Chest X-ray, PA view. Patient: 65 years old, sex F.
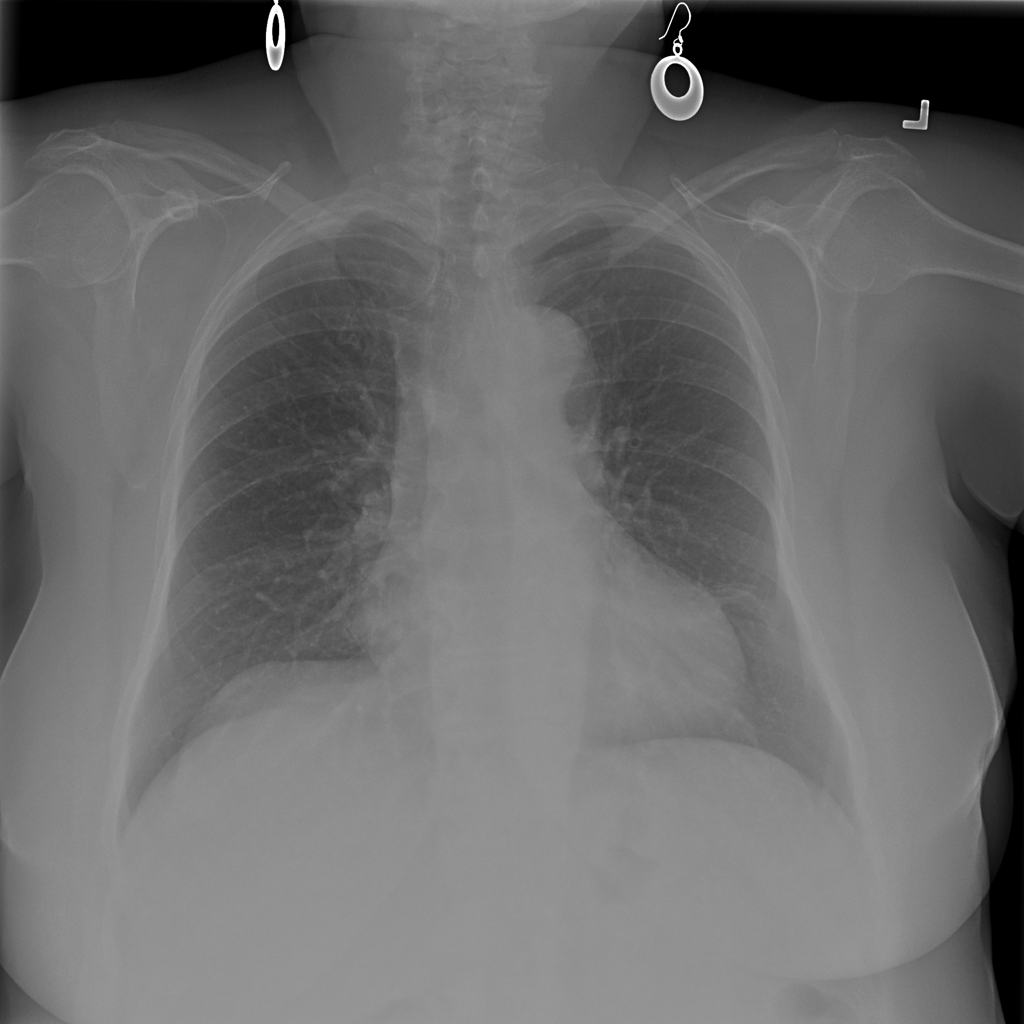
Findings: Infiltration